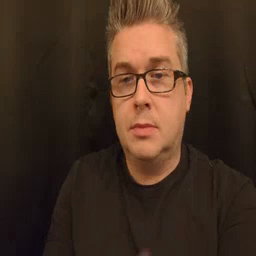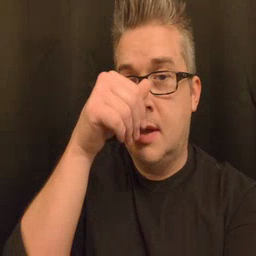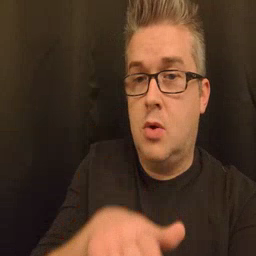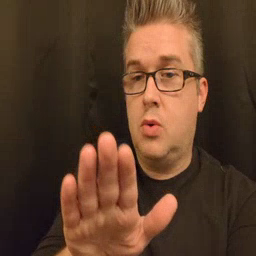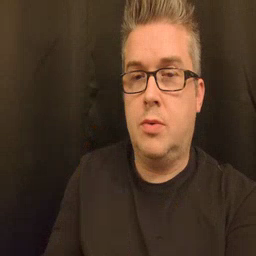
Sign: elephant